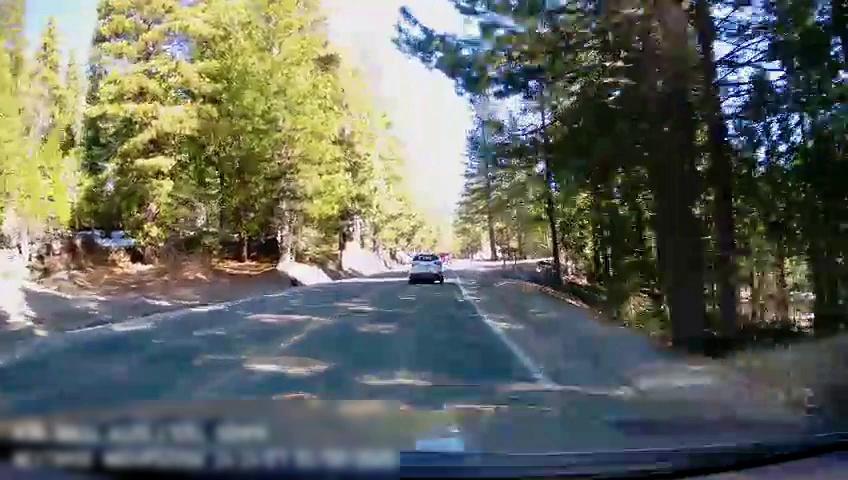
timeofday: Day
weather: Sunny
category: Drivable Space
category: Vehicles | SUV
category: Lanes | Current Lane